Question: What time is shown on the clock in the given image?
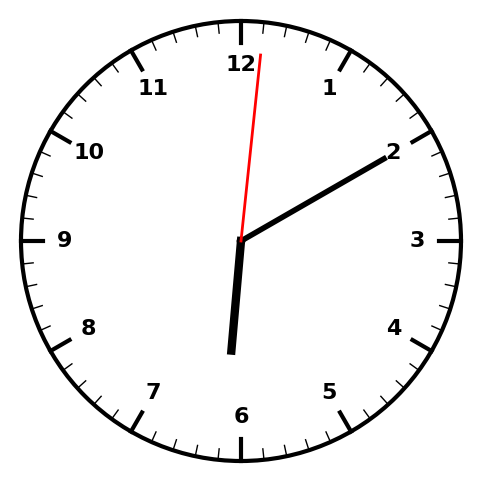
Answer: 06:10:01